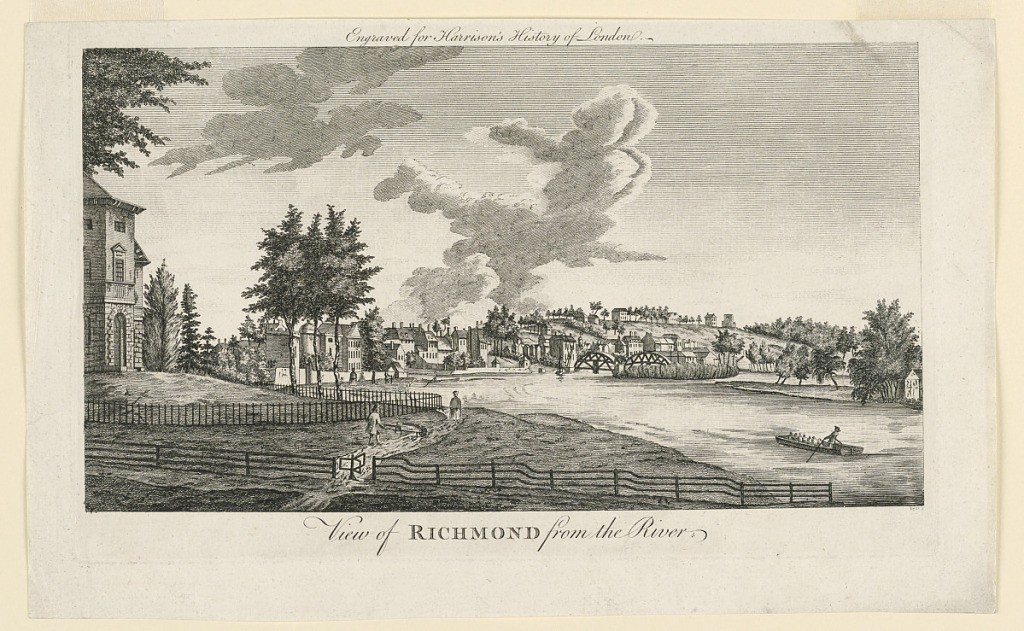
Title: View of Richmond, from the River Thames, from Walter Harrison's History of London
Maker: John Cooke, English, acitve 18th c.
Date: ca. 1750
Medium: Engraving on paper
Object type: Print
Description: The view is taken looking down the River Thames, with the town of Richmond (Berkshire) in the background. A country house in the left foreground. Inscribed below: "View of RICHMOND from the River," and at the top: "Engraved for Harrison's History of London." Inscribed lower right corner: "Royce sc."